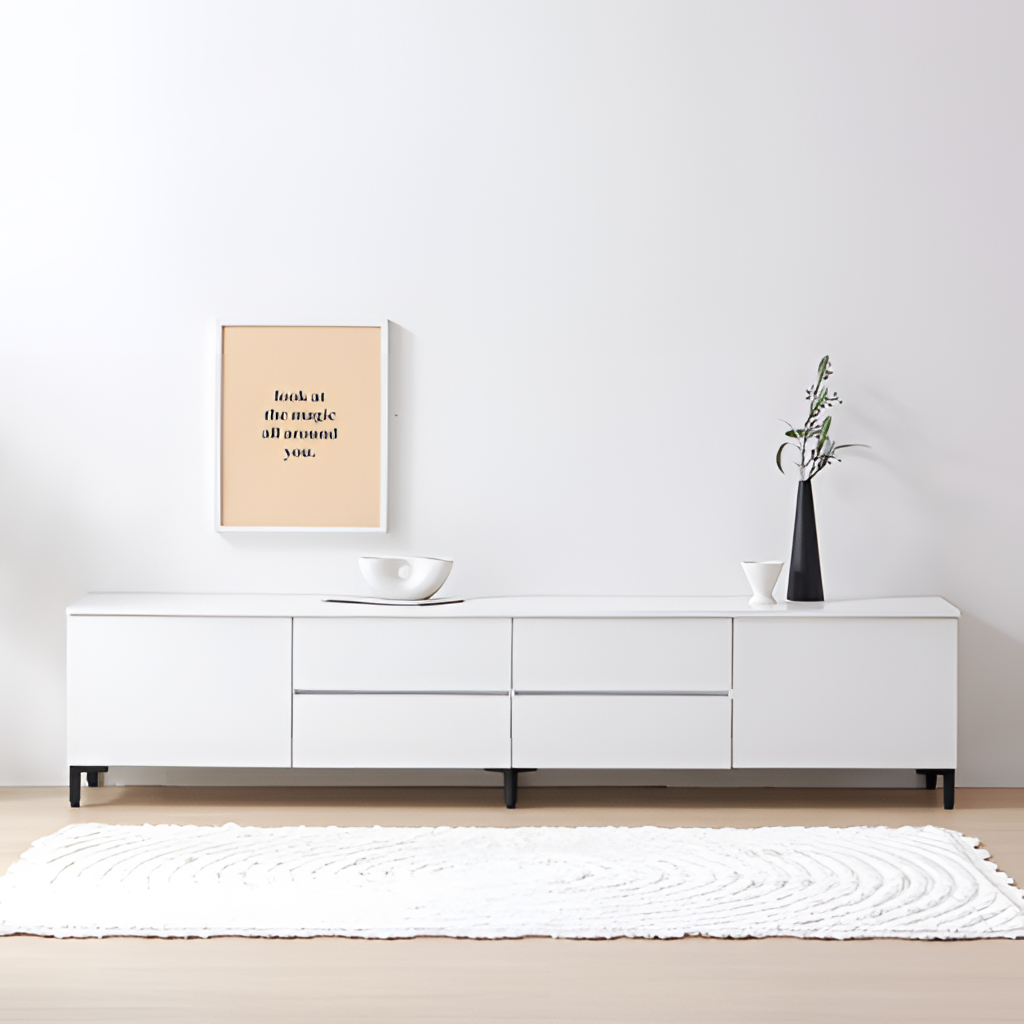
living room, wood media console, minimalist, beige wood flooring, with plank pattern, paint wallpaper, with solid pattern